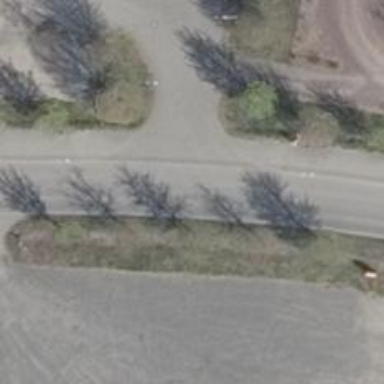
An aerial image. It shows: Residential road with asphalt surface. Sidewalk is present on the left side.